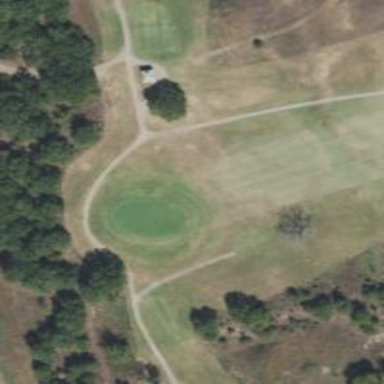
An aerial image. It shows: Golf hole.